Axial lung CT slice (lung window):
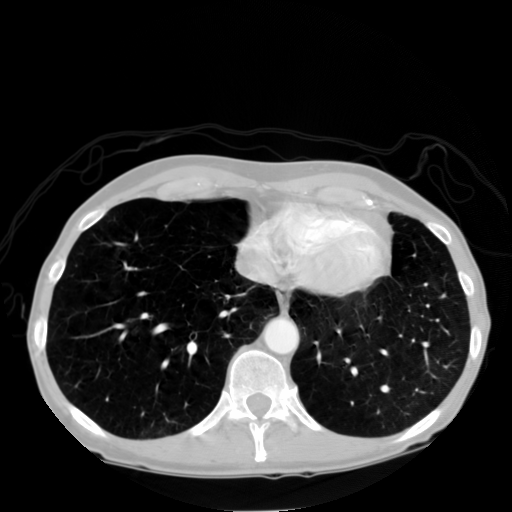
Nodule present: no